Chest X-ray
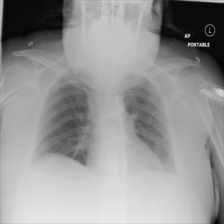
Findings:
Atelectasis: negative
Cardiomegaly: negative
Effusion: negative
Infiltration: negative
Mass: negative
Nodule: negative
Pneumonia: negative
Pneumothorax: negative
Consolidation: negative
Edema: negative
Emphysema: negative
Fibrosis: negative
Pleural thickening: negative
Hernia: negative